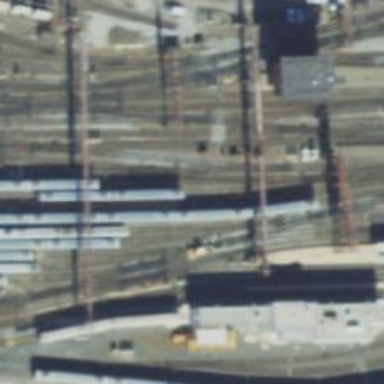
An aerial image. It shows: Rail yard with electrified contact lines for the railway.